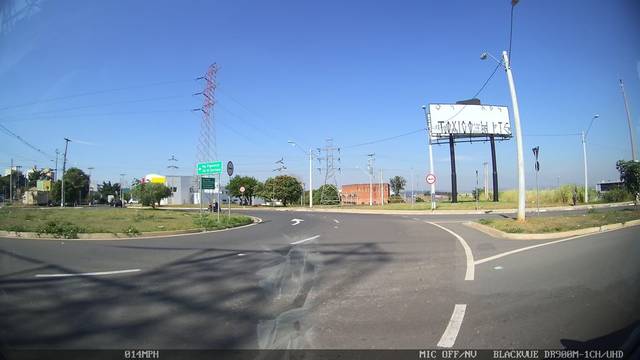
Region: Brazil
Coordinates: -22.937, -47.069